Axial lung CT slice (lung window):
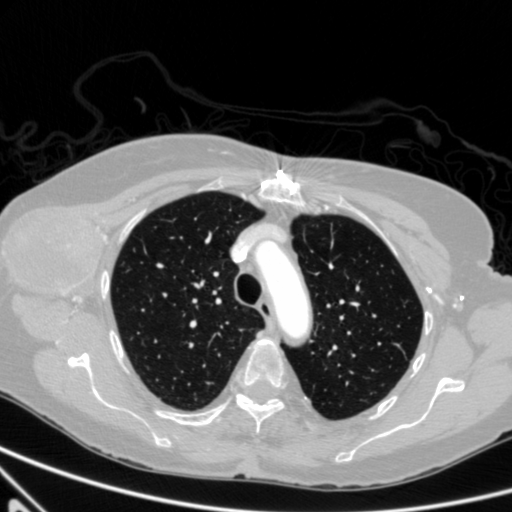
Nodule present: no